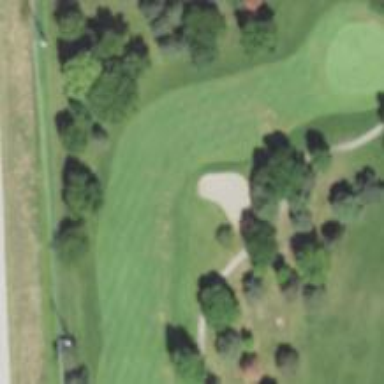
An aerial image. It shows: View of golf hole.